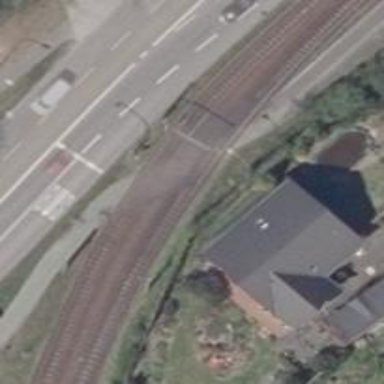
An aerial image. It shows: Uncontrolled tram railway crossing.